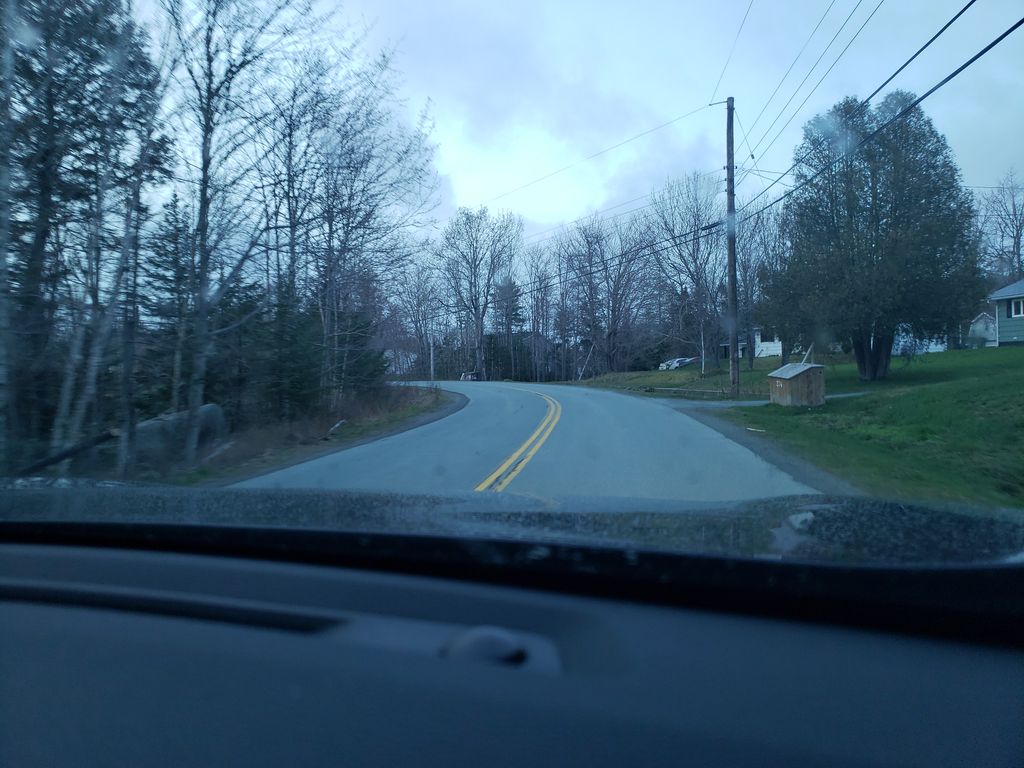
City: halifax